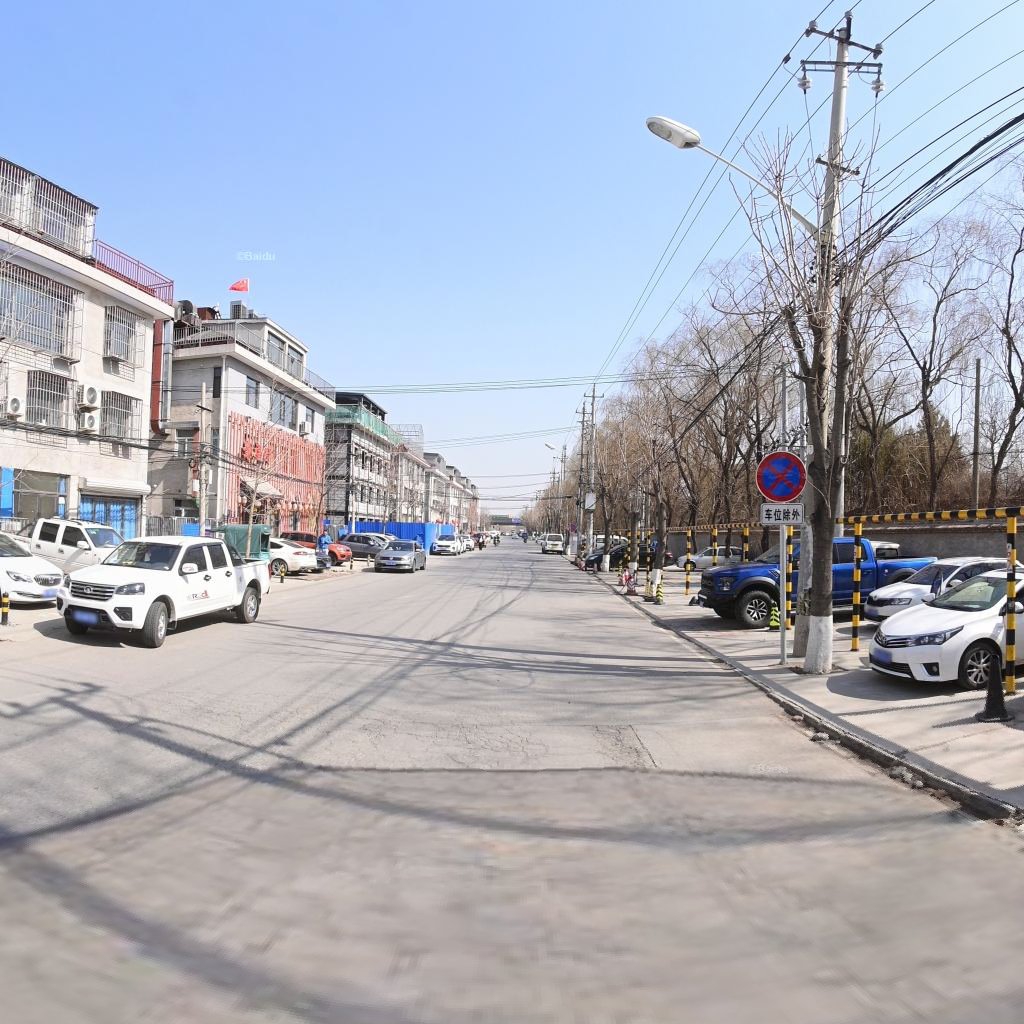
Region: Chaoyang
Road damage annotations: alligator crack